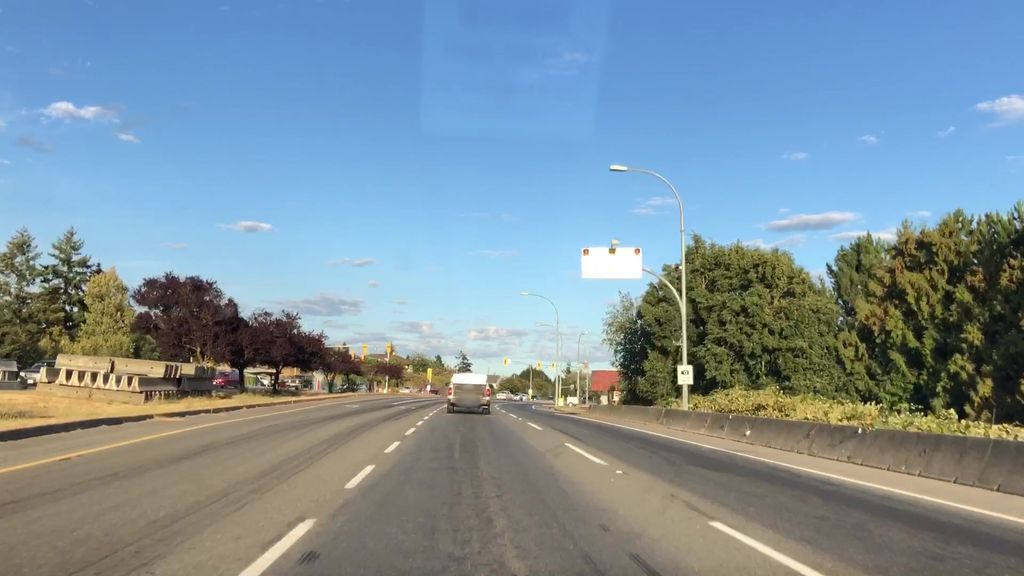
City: victoria